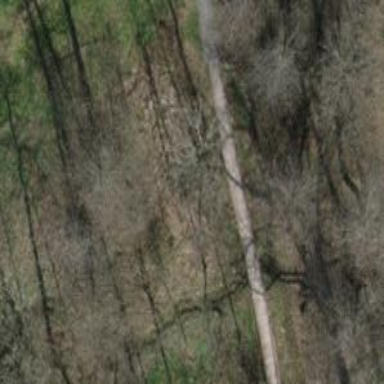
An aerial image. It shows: Path on bridge.